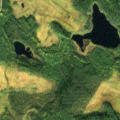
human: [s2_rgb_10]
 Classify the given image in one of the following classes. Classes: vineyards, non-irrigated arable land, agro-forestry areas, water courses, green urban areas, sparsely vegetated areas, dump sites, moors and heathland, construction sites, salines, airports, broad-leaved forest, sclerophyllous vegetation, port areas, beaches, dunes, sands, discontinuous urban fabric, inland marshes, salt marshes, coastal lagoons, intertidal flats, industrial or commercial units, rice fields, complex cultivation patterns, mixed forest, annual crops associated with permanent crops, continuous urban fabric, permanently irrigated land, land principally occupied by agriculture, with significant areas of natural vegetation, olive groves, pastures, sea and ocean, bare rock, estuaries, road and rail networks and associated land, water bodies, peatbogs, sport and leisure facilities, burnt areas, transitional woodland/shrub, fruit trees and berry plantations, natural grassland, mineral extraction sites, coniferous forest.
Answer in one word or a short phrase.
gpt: coniferous forest, mixed forest, transitional woodland/shrub, peatbogs